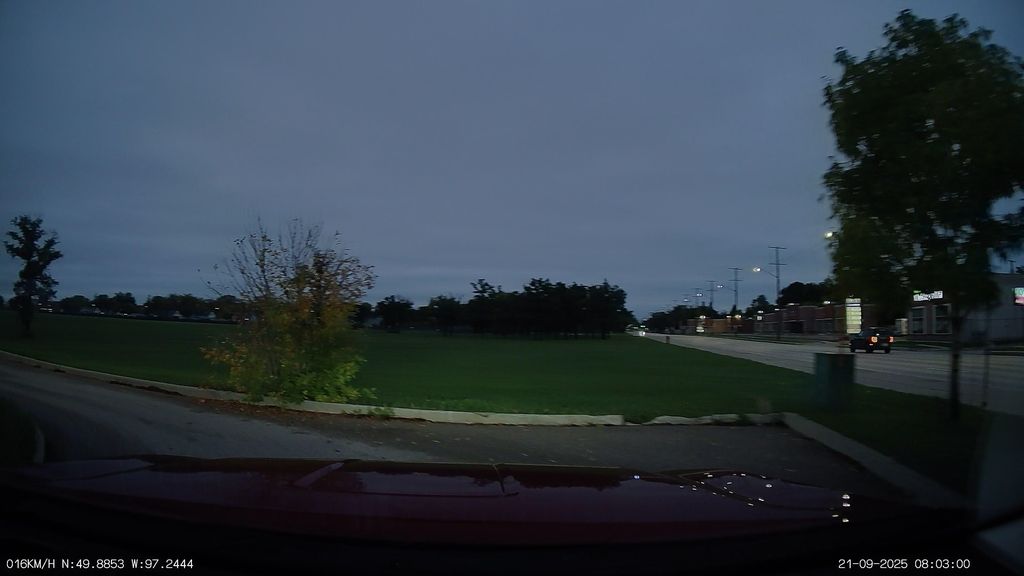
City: winnipeg